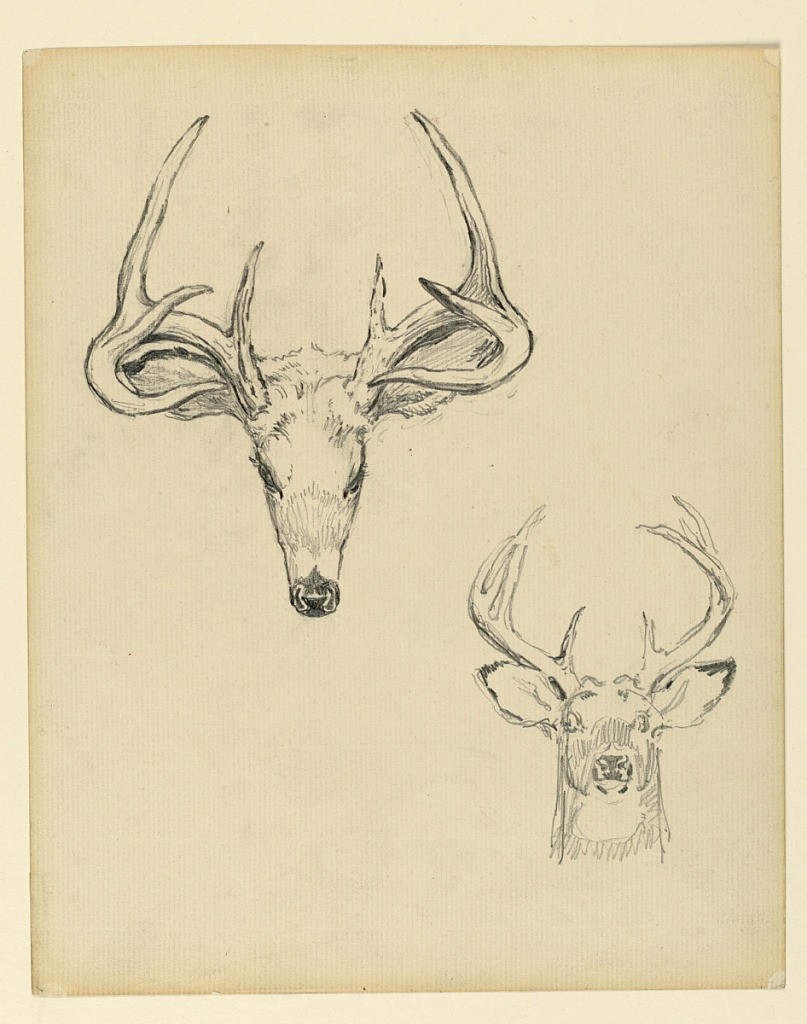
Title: Study of stag head
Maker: Kenyon Cox, American, 1856–1919
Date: ca. 1900
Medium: Graphite on paper
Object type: Drawing
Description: Two sketches of a stag head from different perspectives.